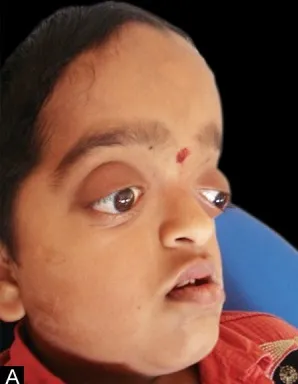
Frontal, and ,lateral view face showing the frontal bossing, midface hypoplasia, and ,a relatively large mandible, shallow orbits, hypertelorism, exophthalmos, short, and ,incompetent upper lip, depressed nasal bridge.
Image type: medical_photograph (oral_photograph)